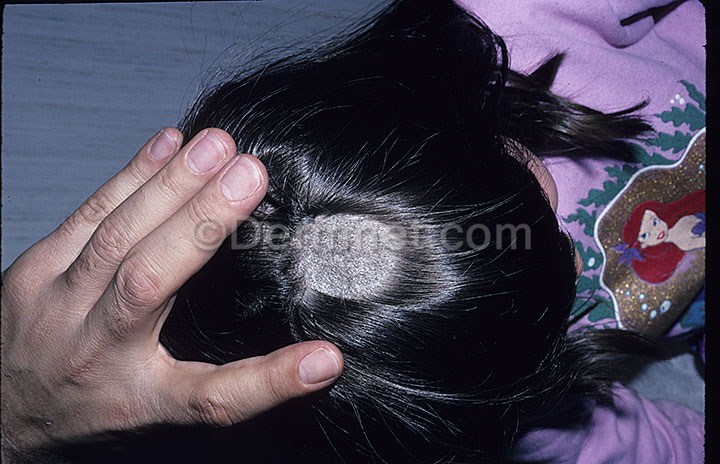
Disease: Tinea Ringworm Candidiasis and other Fungal Infections